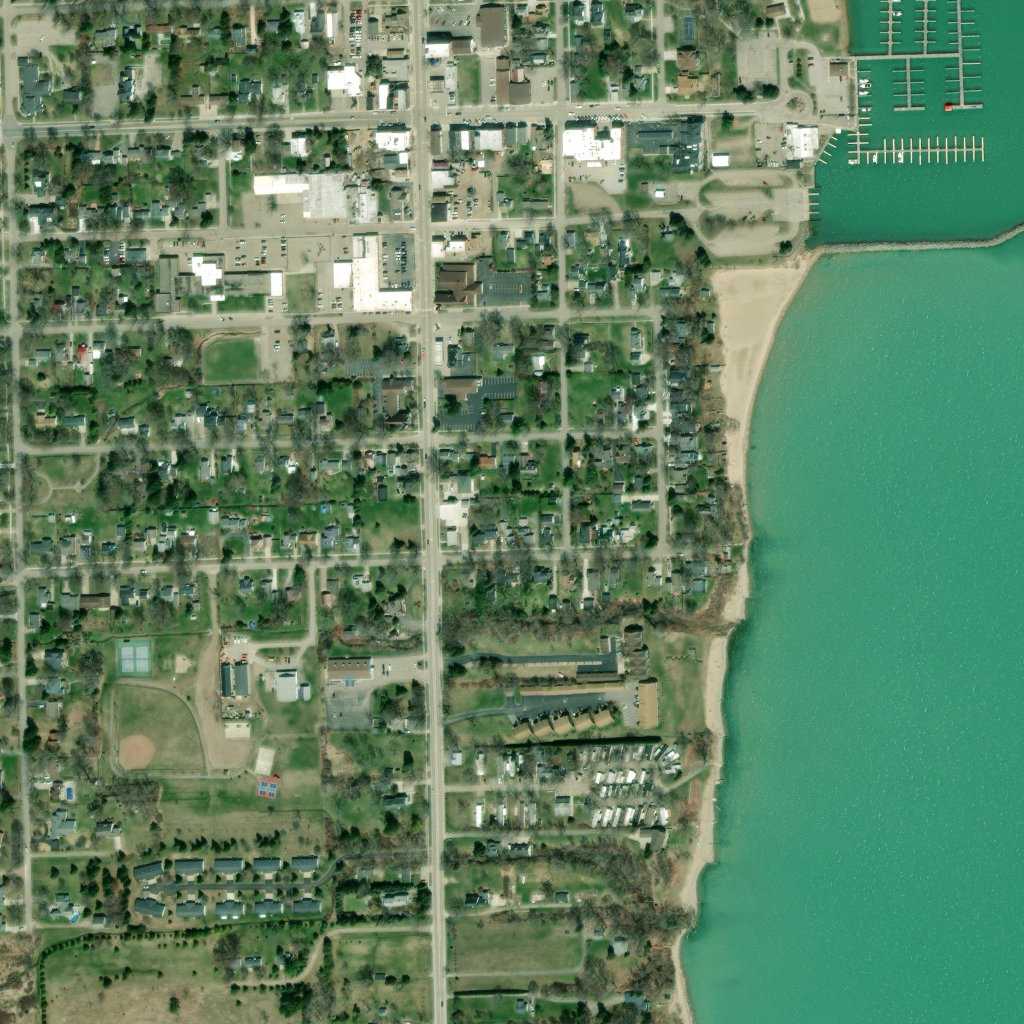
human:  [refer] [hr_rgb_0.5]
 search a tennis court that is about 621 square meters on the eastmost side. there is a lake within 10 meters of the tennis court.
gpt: <box>[[66, 1, 68, 4, 0]]</box>

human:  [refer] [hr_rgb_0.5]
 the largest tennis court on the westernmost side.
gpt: <box>[[11, 62, 14, 66, 0]]</box>